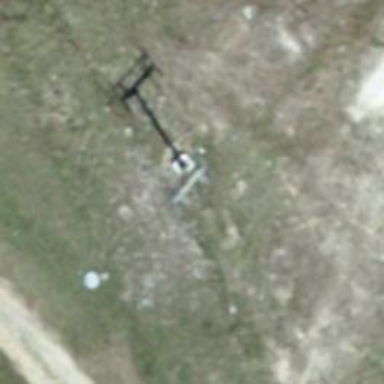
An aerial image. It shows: Pylon for aerialway.